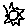
Label: sun